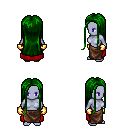
a pixel art fantasy rpg character, female body template, dark elf, purple skin, red cape, robe skirt, green extra-long hairstyle, gold gloves, four views (front, back, left, right), 2x2 character sprite sheet, small pixel art, hard edges, no anti-aliasing